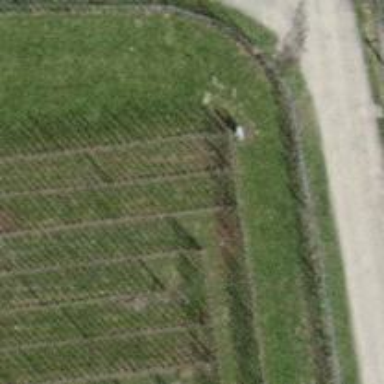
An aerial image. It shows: Hedge barrier.